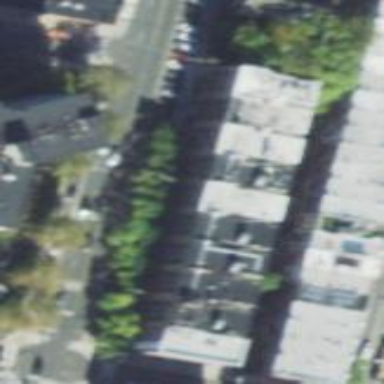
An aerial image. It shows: Sidewalk.